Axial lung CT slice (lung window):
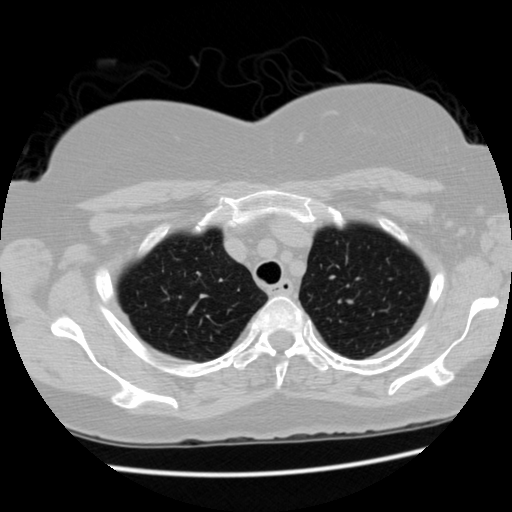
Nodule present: no